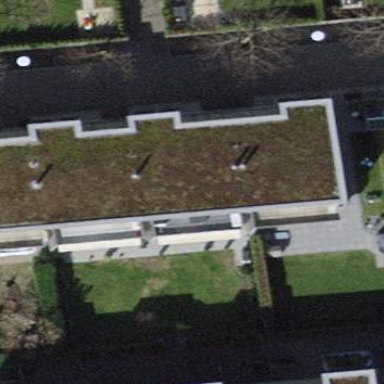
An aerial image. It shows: Flat-roofed building.